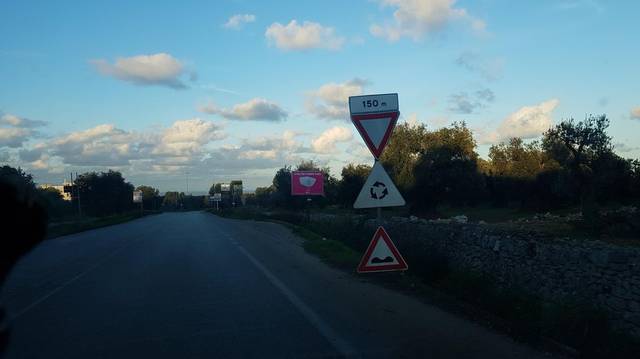
Region: Italy
Coordinates: 40.743, 17.579